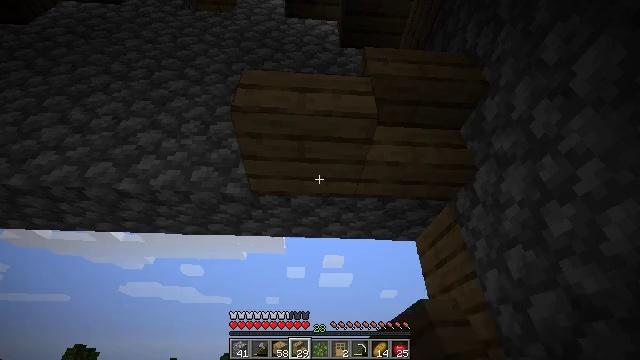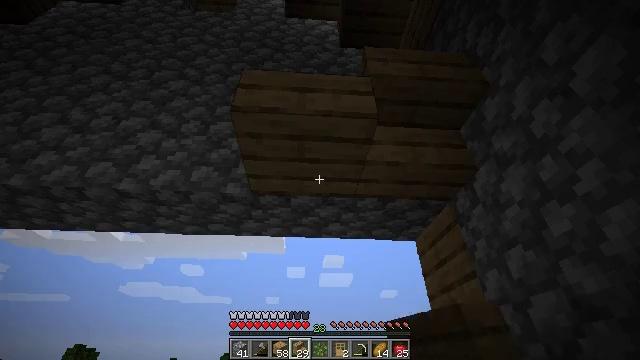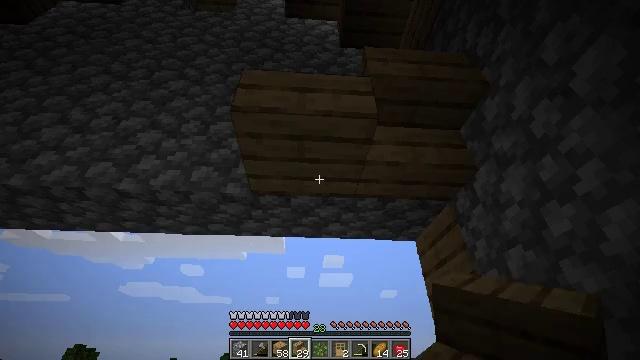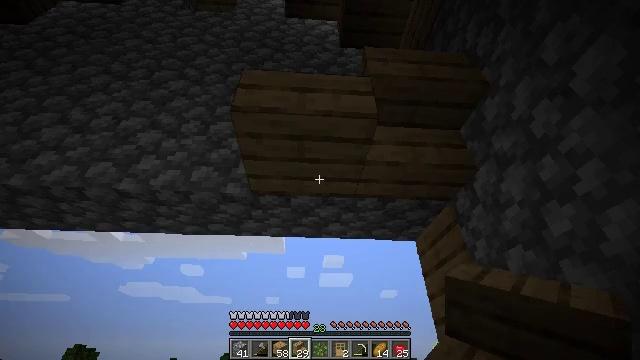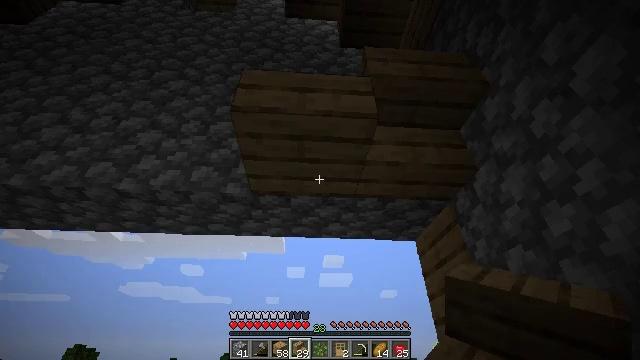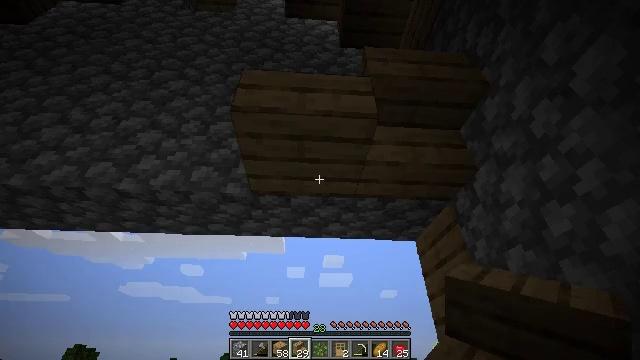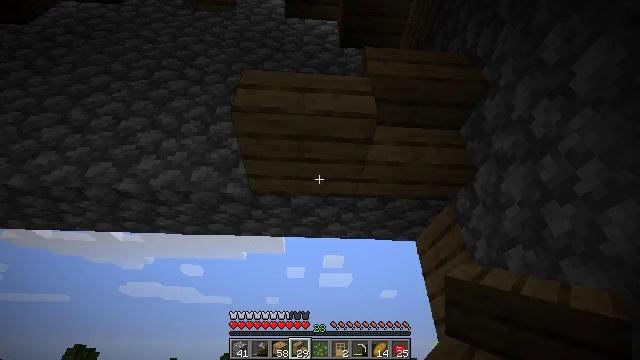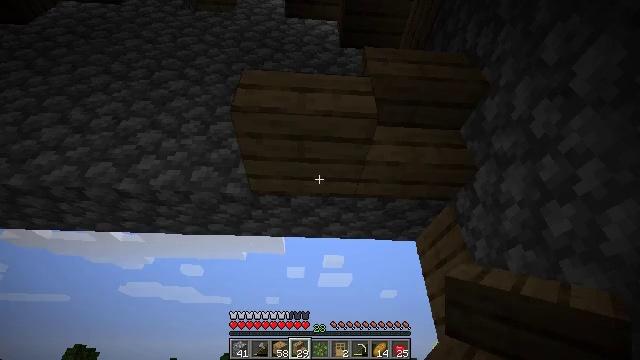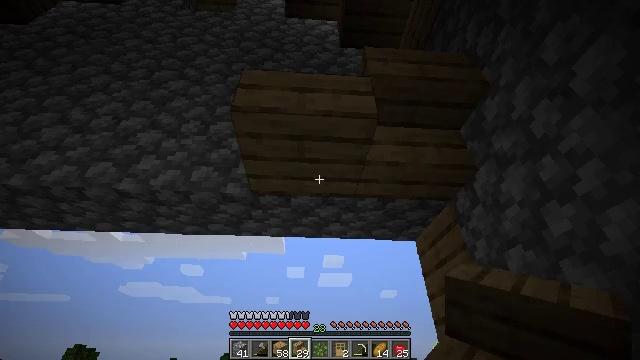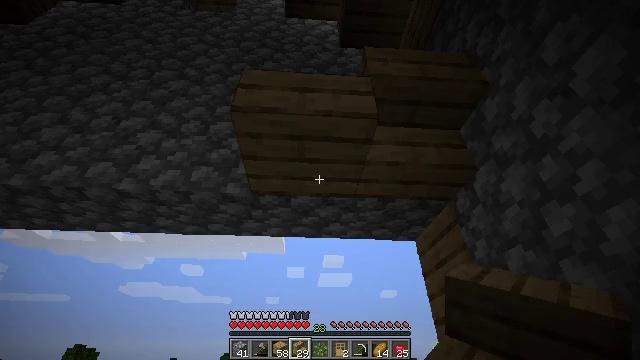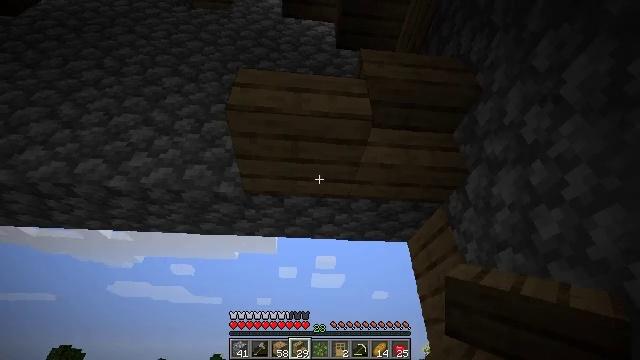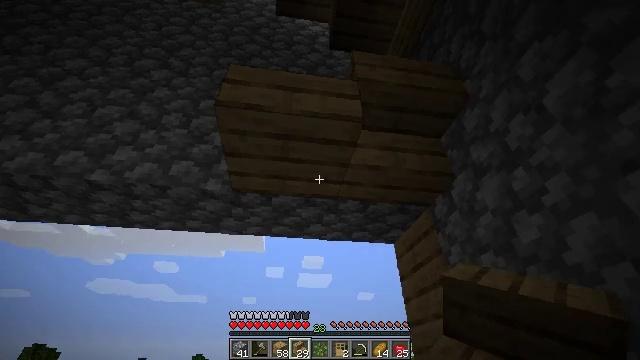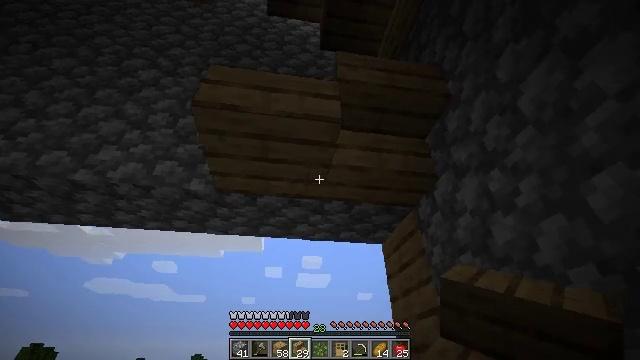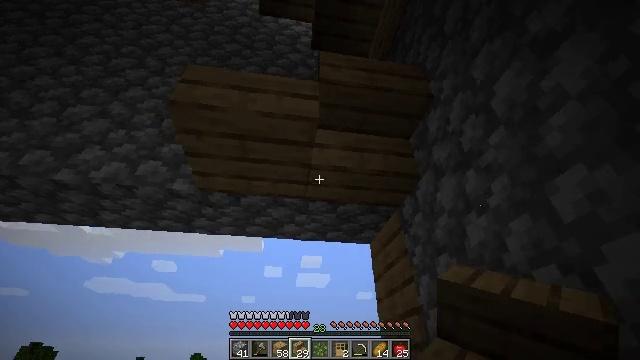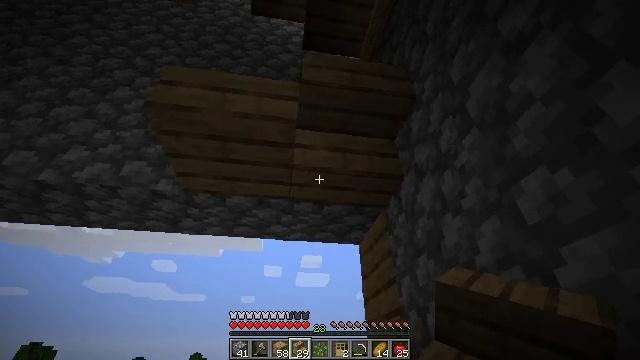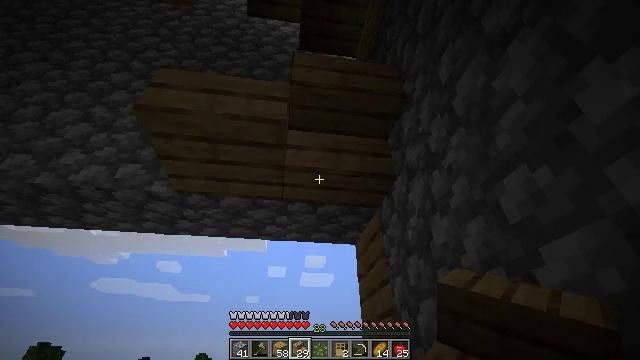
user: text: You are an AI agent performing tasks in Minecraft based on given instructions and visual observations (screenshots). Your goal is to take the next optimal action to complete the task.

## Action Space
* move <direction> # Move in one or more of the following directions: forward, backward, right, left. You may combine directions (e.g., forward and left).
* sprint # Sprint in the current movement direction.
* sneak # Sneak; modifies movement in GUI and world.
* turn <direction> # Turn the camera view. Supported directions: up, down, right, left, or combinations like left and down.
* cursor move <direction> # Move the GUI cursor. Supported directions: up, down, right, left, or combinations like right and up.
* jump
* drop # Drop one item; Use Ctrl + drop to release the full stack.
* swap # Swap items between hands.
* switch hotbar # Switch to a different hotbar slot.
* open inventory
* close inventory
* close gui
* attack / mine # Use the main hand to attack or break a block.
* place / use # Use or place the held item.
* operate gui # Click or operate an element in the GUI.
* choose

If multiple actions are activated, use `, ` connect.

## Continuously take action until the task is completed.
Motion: motion action
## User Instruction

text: Break the oak stairs.
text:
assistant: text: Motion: no_op
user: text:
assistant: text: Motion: no_op
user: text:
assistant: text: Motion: no_op
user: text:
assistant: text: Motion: no_op
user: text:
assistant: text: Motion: no_op
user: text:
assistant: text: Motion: no_op
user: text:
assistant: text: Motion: no_op
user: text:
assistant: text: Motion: no_op
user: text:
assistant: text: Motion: no_op
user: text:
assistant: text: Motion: turn right
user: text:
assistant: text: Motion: move right, turn right
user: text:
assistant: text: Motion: move right
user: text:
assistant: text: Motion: move right
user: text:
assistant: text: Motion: no_op
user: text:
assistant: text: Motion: no_op
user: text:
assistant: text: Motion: no_op
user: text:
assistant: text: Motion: no_op
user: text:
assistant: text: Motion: no_op
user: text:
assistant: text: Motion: no_op
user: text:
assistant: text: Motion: no_op
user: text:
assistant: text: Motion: no_op
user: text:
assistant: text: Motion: no_op
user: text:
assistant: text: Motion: no_op
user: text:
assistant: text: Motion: no_op
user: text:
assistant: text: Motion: no_op
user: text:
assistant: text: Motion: no_op
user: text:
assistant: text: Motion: no_op
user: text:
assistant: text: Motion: no_op
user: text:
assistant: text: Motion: no_op
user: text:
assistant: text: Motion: no_op